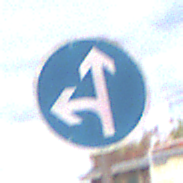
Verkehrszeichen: VorgeschriebeneFahrtrichtungGeradeausOderLinks
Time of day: Midday
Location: Outdoor (Urban)
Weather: Overcast
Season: NotSpecified
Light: Natural